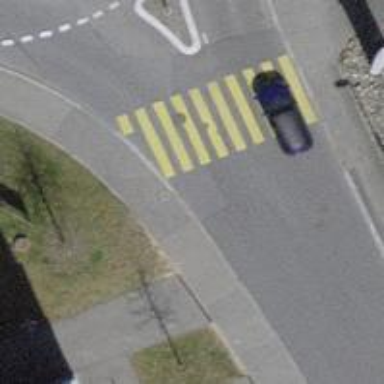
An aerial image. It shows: Uncontrolled zebra crossing with zebra markings.